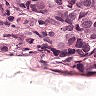
Metastatic tissue present: yes